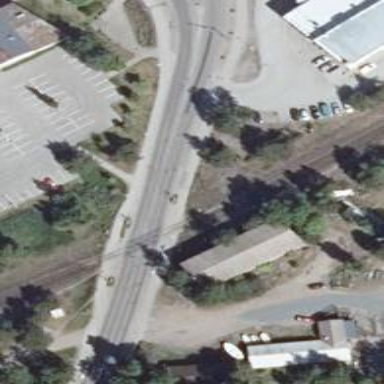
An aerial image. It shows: Railway crossing equipped with lights and saltire signs. The crossing has full barrier.